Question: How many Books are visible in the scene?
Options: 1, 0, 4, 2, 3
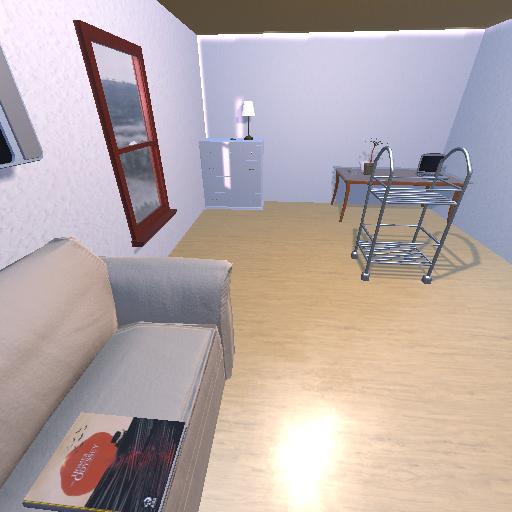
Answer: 1